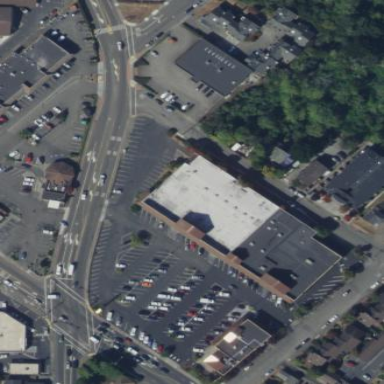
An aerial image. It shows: Retail building.